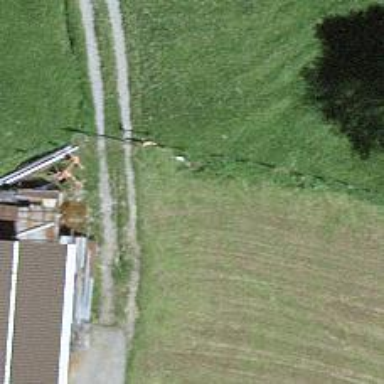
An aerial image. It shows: Path.